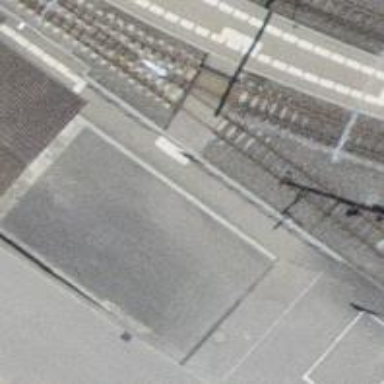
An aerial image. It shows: Narrow-gauge railway service yard with 1 track. The railway is electrified with contact line.